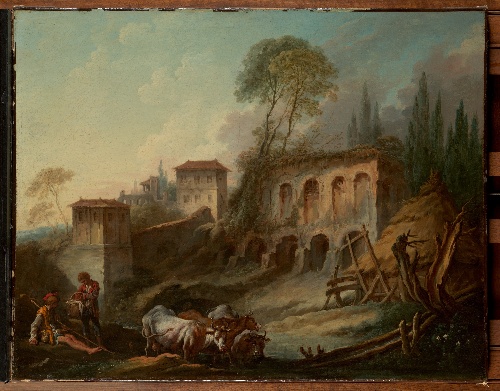
Title: Imaginary Landscape with the Palatine Hill from Campo Vaccino
Artist: François Boucher
Artist bio: French, Paris 1703–1770 Paris
Date: early 1730s
Object type: Painting
Classification: Paintings
Medium: Oil on canvas
Dimensions: 25 x 31 7/8 in. (63.5 x 81 cm)
Department: European Paintings
Credit line: The Jack and Belle Linsky Collection, 1982
Accession year: 1982
Repository: Metropolitan Museum of Art, New York, NY
Tags: Buildings|Men|Cows|Landscapes|Shepherds|Rome